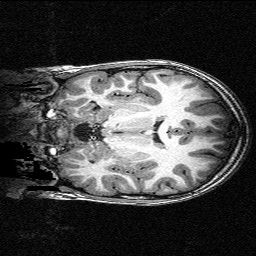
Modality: T1w
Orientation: coronal
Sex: male
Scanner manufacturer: siemens
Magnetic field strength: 3 T
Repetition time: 2.3 s
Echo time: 0.00336 s